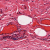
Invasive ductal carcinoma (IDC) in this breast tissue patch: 0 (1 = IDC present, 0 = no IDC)